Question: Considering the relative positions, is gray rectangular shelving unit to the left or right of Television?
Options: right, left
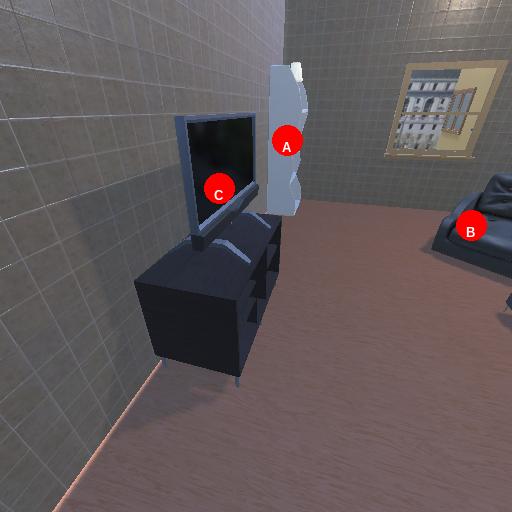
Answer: right